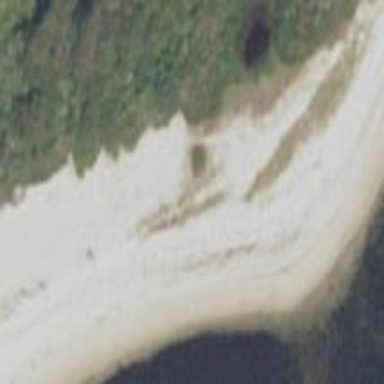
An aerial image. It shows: Dune made of sand.